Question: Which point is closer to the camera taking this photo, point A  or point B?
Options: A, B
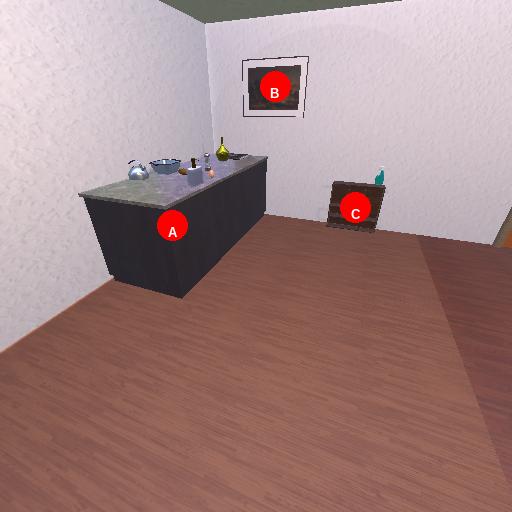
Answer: A